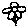
Label: flower